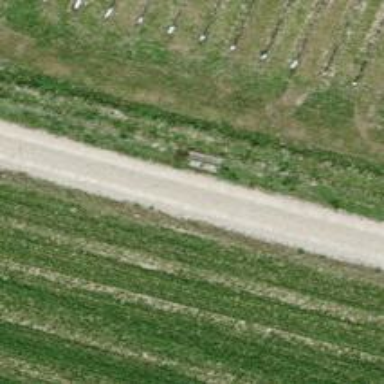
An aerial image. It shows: Brown bench in the vicinity.